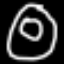
Label: donut